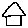
Label: house